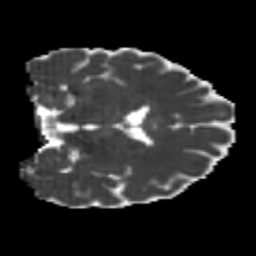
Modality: MD
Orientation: coronal
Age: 21
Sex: male
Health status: healthy
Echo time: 0.074 s